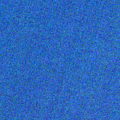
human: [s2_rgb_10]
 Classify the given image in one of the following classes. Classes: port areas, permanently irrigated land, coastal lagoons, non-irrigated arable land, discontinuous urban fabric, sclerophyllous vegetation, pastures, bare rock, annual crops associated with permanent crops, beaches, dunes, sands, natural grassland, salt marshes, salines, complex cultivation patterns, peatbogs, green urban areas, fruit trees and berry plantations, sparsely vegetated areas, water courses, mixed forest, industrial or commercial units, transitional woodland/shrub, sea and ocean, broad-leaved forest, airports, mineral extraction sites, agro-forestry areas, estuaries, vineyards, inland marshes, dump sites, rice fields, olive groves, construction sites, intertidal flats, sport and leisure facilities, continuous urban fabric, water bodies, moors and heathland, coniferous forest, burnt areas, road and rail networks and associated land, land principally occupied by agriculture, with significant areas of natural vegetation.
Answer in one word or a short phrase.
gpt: sea and ocean